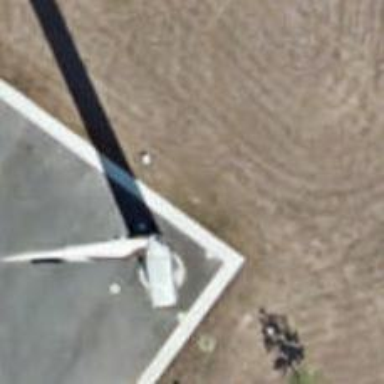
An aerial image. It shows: Wind generator powered by wind turbine.